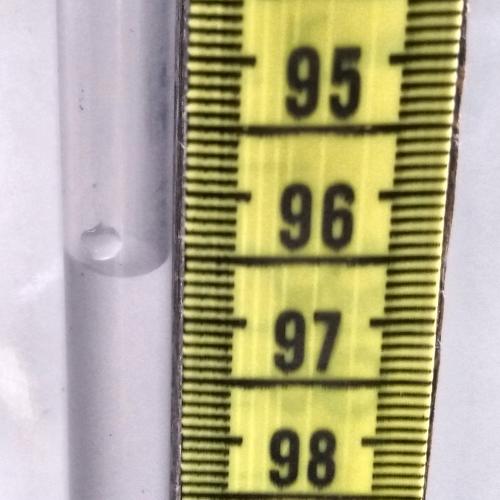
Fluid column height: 96.6 cm